Question: I'm making a website and I have this HTML for a bar chart:
'''
<div class="chart">
<meter style="height: 160px;">80%</meter>
<meter style="height: 86px;">43%</meter>
<meter style="height: 128px;">64%</meter>
<meter style="height: 172px;">86%</meter>
<meter style="height: 70px;">35%</meter>
<meter style="height: 52px;">26%</meter>
</div>
'''
To make this into a nice bar chart, I use this CSS:
'''
div.chart {
background-color: #343434;
height: 200px;
padding: 10px;
}
div.chart meter {
display: inline-block;
background-color: #892399;
border-top: solid 1px #AB34CB;
color: #FFFFFF;
outline: solid 1px #670034;
text-align: center;
width: 60px;
vertical-align: text-bottom;
}
'''
Because none of the bars in the chart is 100%, and thus 200px, there is a gap between the bottom of the chart container and the bars:

The only way to fix this I could think of is either by using JavaScript, or by inserting some aweful div after the bars that has a width of 1px and 'visibility: hidden;' set, but this screws up my HTML.
How can I fix this in another way while retaining my HTML as is?
---
By the way, this web app won't be used by any IE users so I don't care about that ancient piece of %&@# either :)
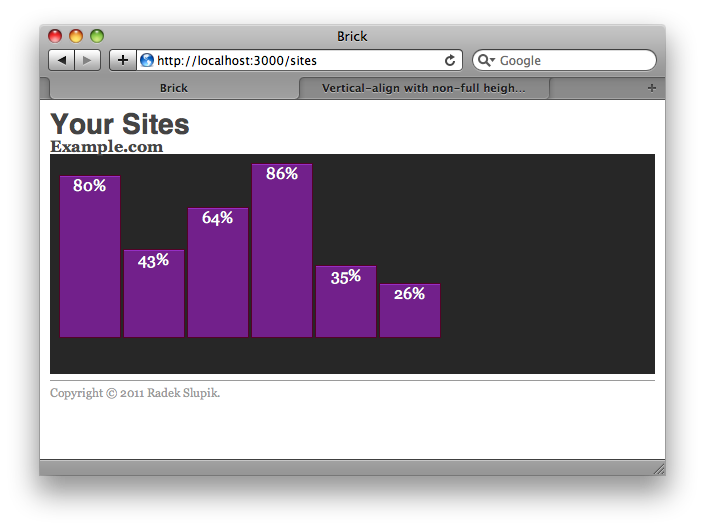
Answer: Add
'''
div.chart {
display:table-cell;
vertical-align:bottom;
}
'''
See the live example: <URL>